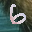
Label: 6